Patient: sex M, age 68
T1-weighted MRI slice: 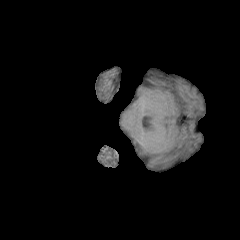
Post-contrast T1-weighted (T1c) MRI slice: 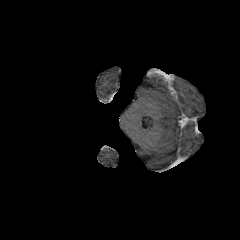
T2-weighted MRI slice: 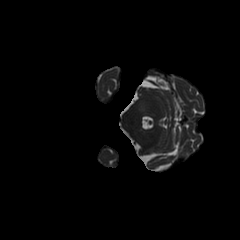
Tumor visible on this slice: no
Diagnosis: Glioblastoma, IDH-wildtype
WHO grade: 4